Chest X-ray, PA view. Patient: 4 years old, sex F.
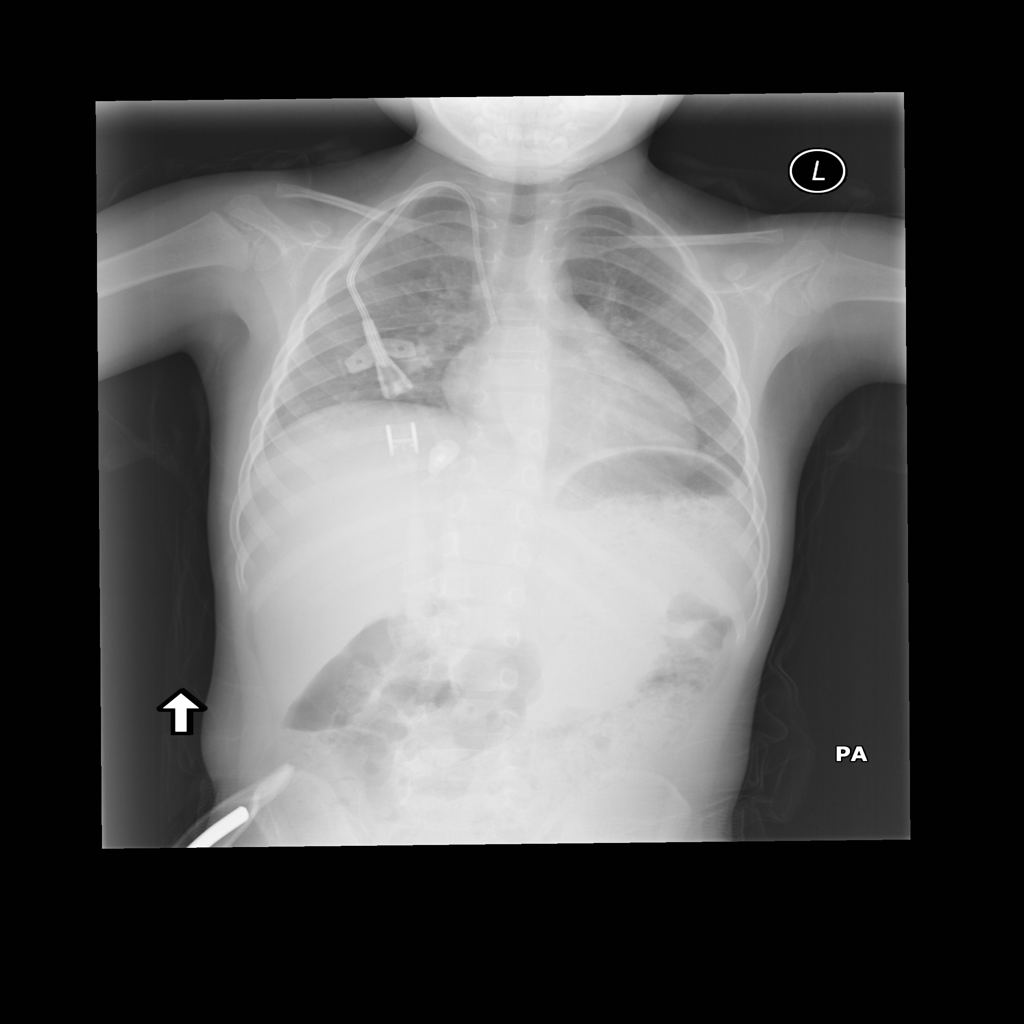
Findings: No Finding